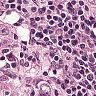
Metastatic tissue present: yes